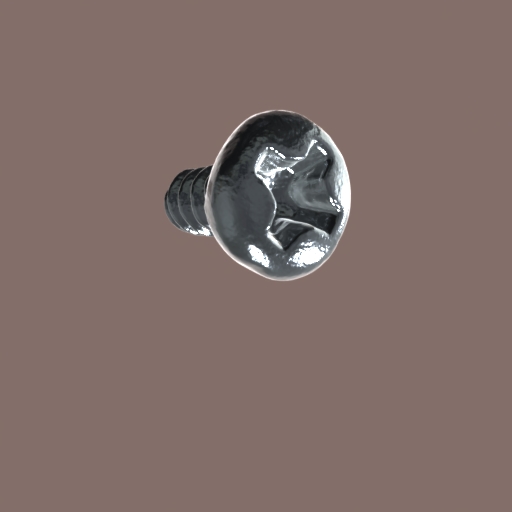
Label: screw